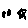
Label: star